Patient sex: M
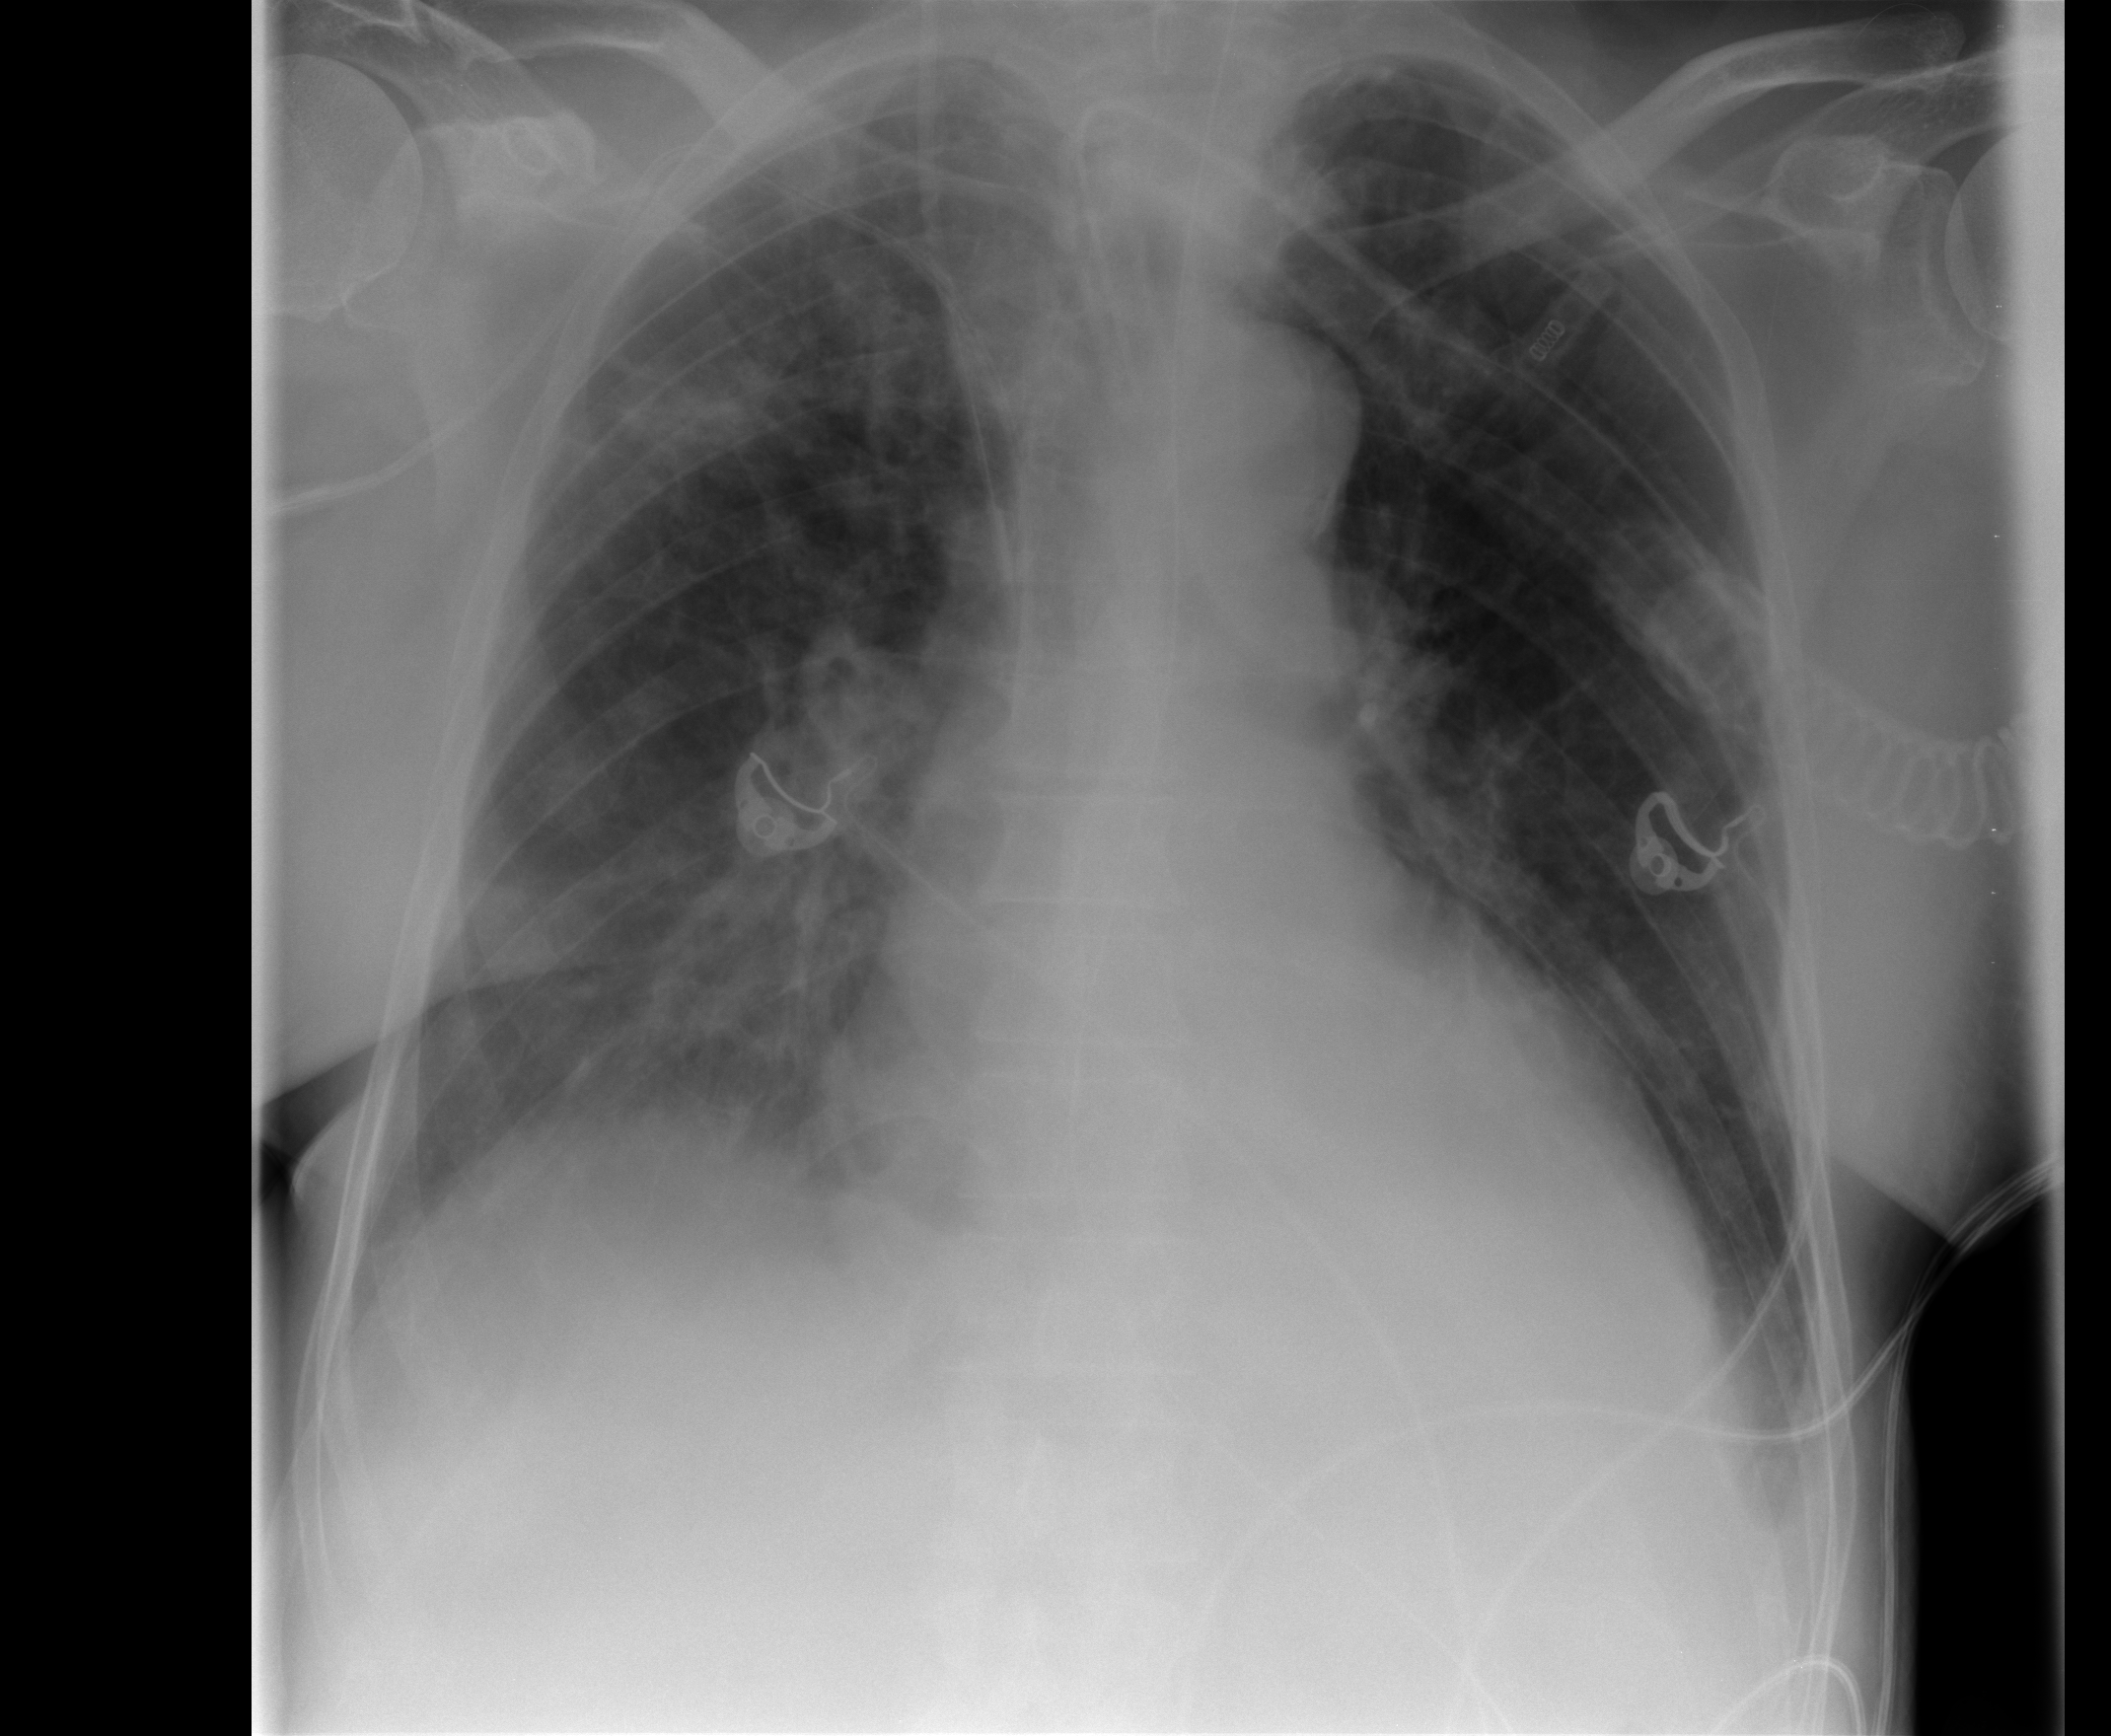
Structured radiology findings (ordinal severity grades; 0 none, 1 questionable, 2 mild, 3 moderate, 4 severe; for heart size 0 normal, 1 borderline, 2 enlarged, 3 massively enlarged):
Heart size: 2
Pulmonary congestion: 3
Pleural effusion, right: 1
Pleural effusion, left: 1
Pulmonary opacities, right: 2
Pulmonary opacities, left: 0
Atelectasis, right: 2
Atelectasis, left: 2